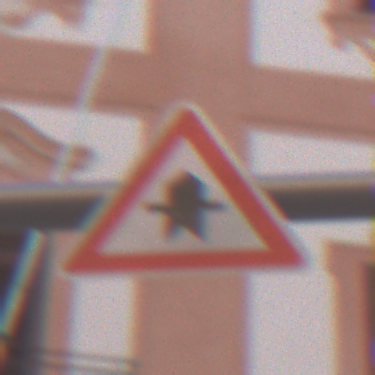
Verkehrszeichen: Vorfahrt
Umgebung: Outdoor, Urban
Tageszeit: MorningAfternoon
Wetter: PartlyCloudy
Licht: Natural
Jahreszeit: NotSpecified
Kontrast: LowContrast